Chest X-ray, AP view. Patient: 54 years old, sex M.
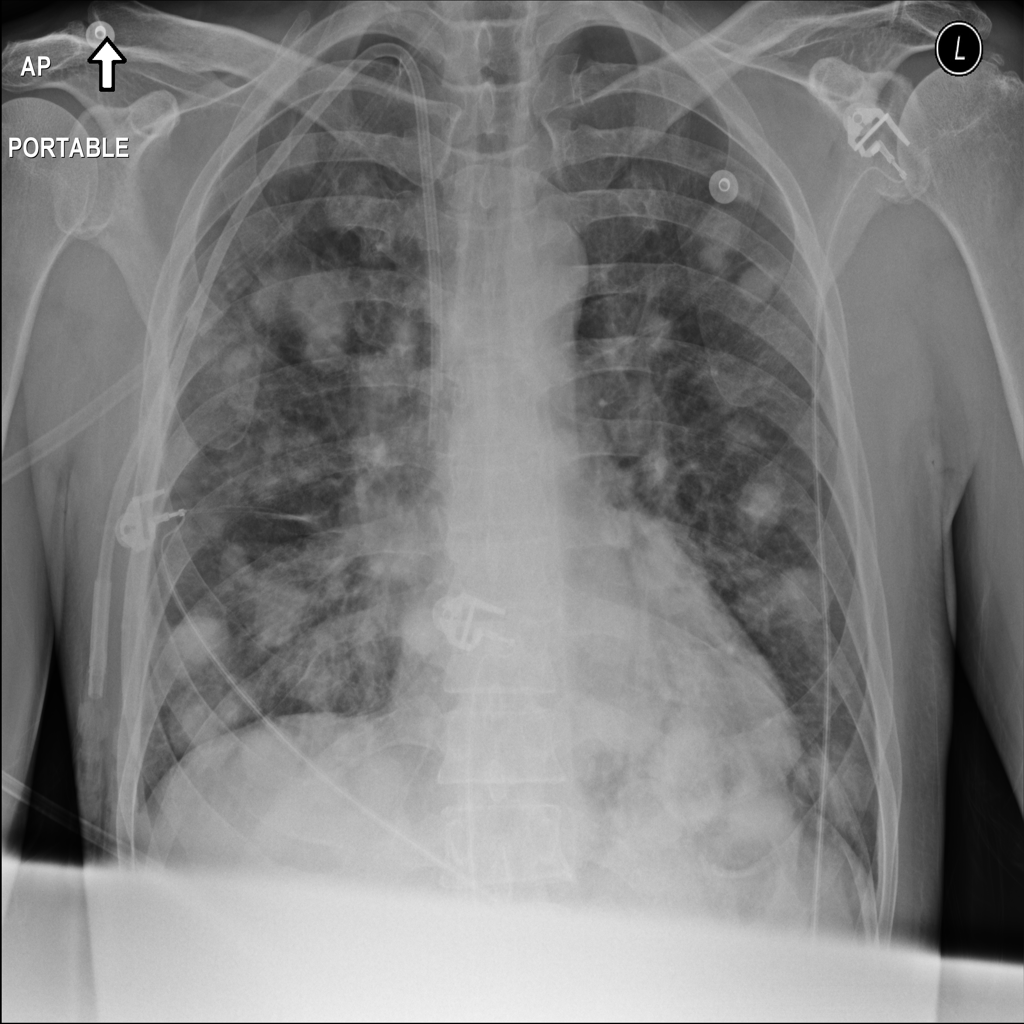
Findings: Mass